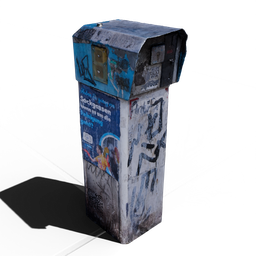
Label: tools